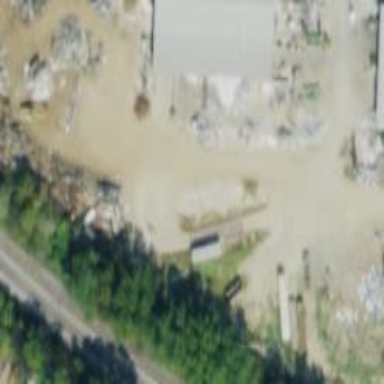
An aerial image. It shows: Industrial area designated as scrap yard.